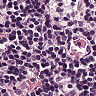
Metastatic tissue present: no